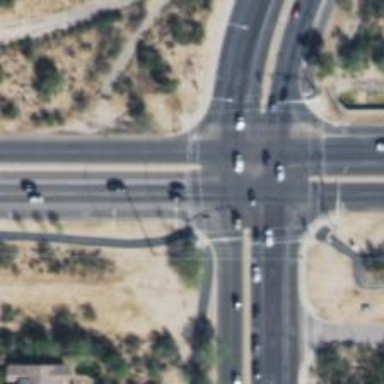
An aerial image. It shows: Marked road crossing.